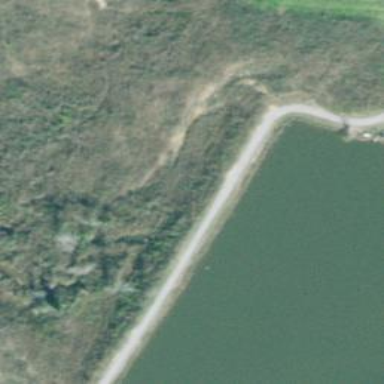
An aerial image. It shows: Dam along waterway.